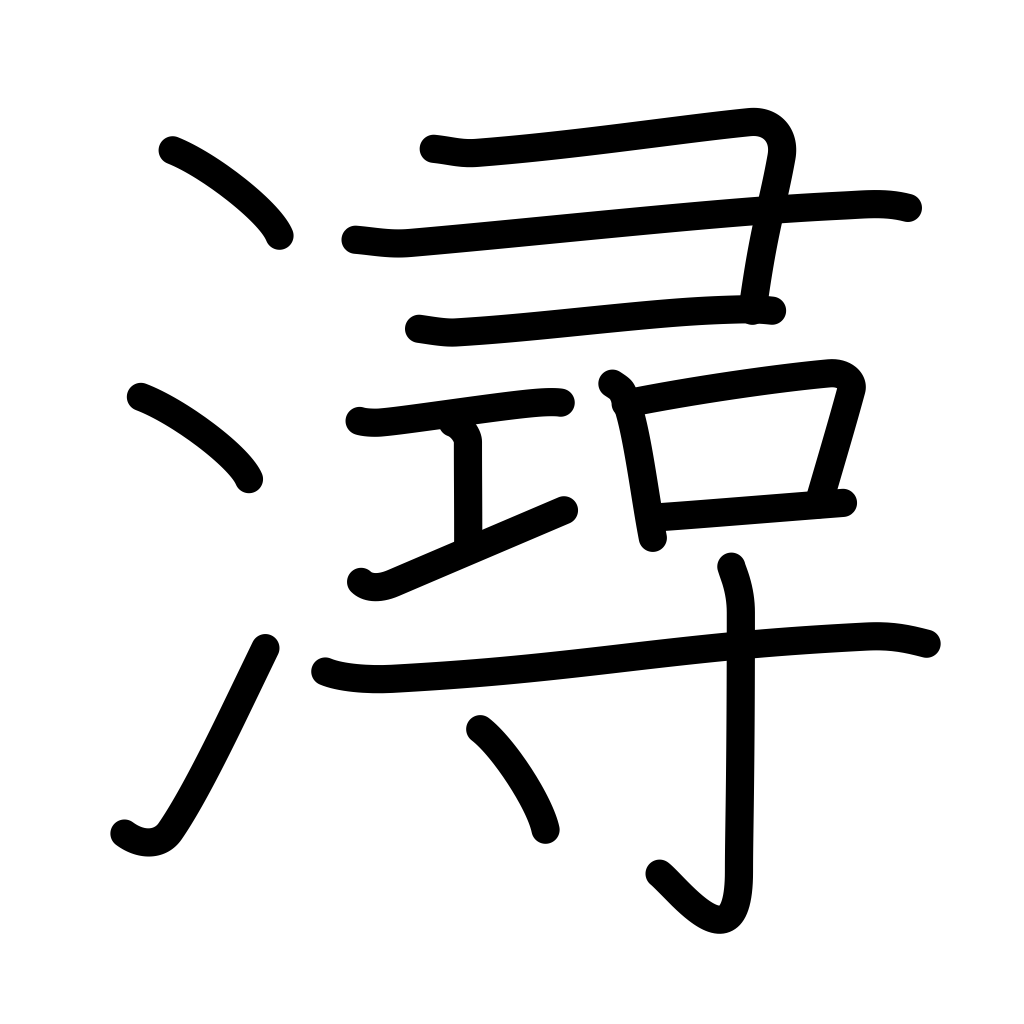
Meaning: shore, banks